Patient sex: M
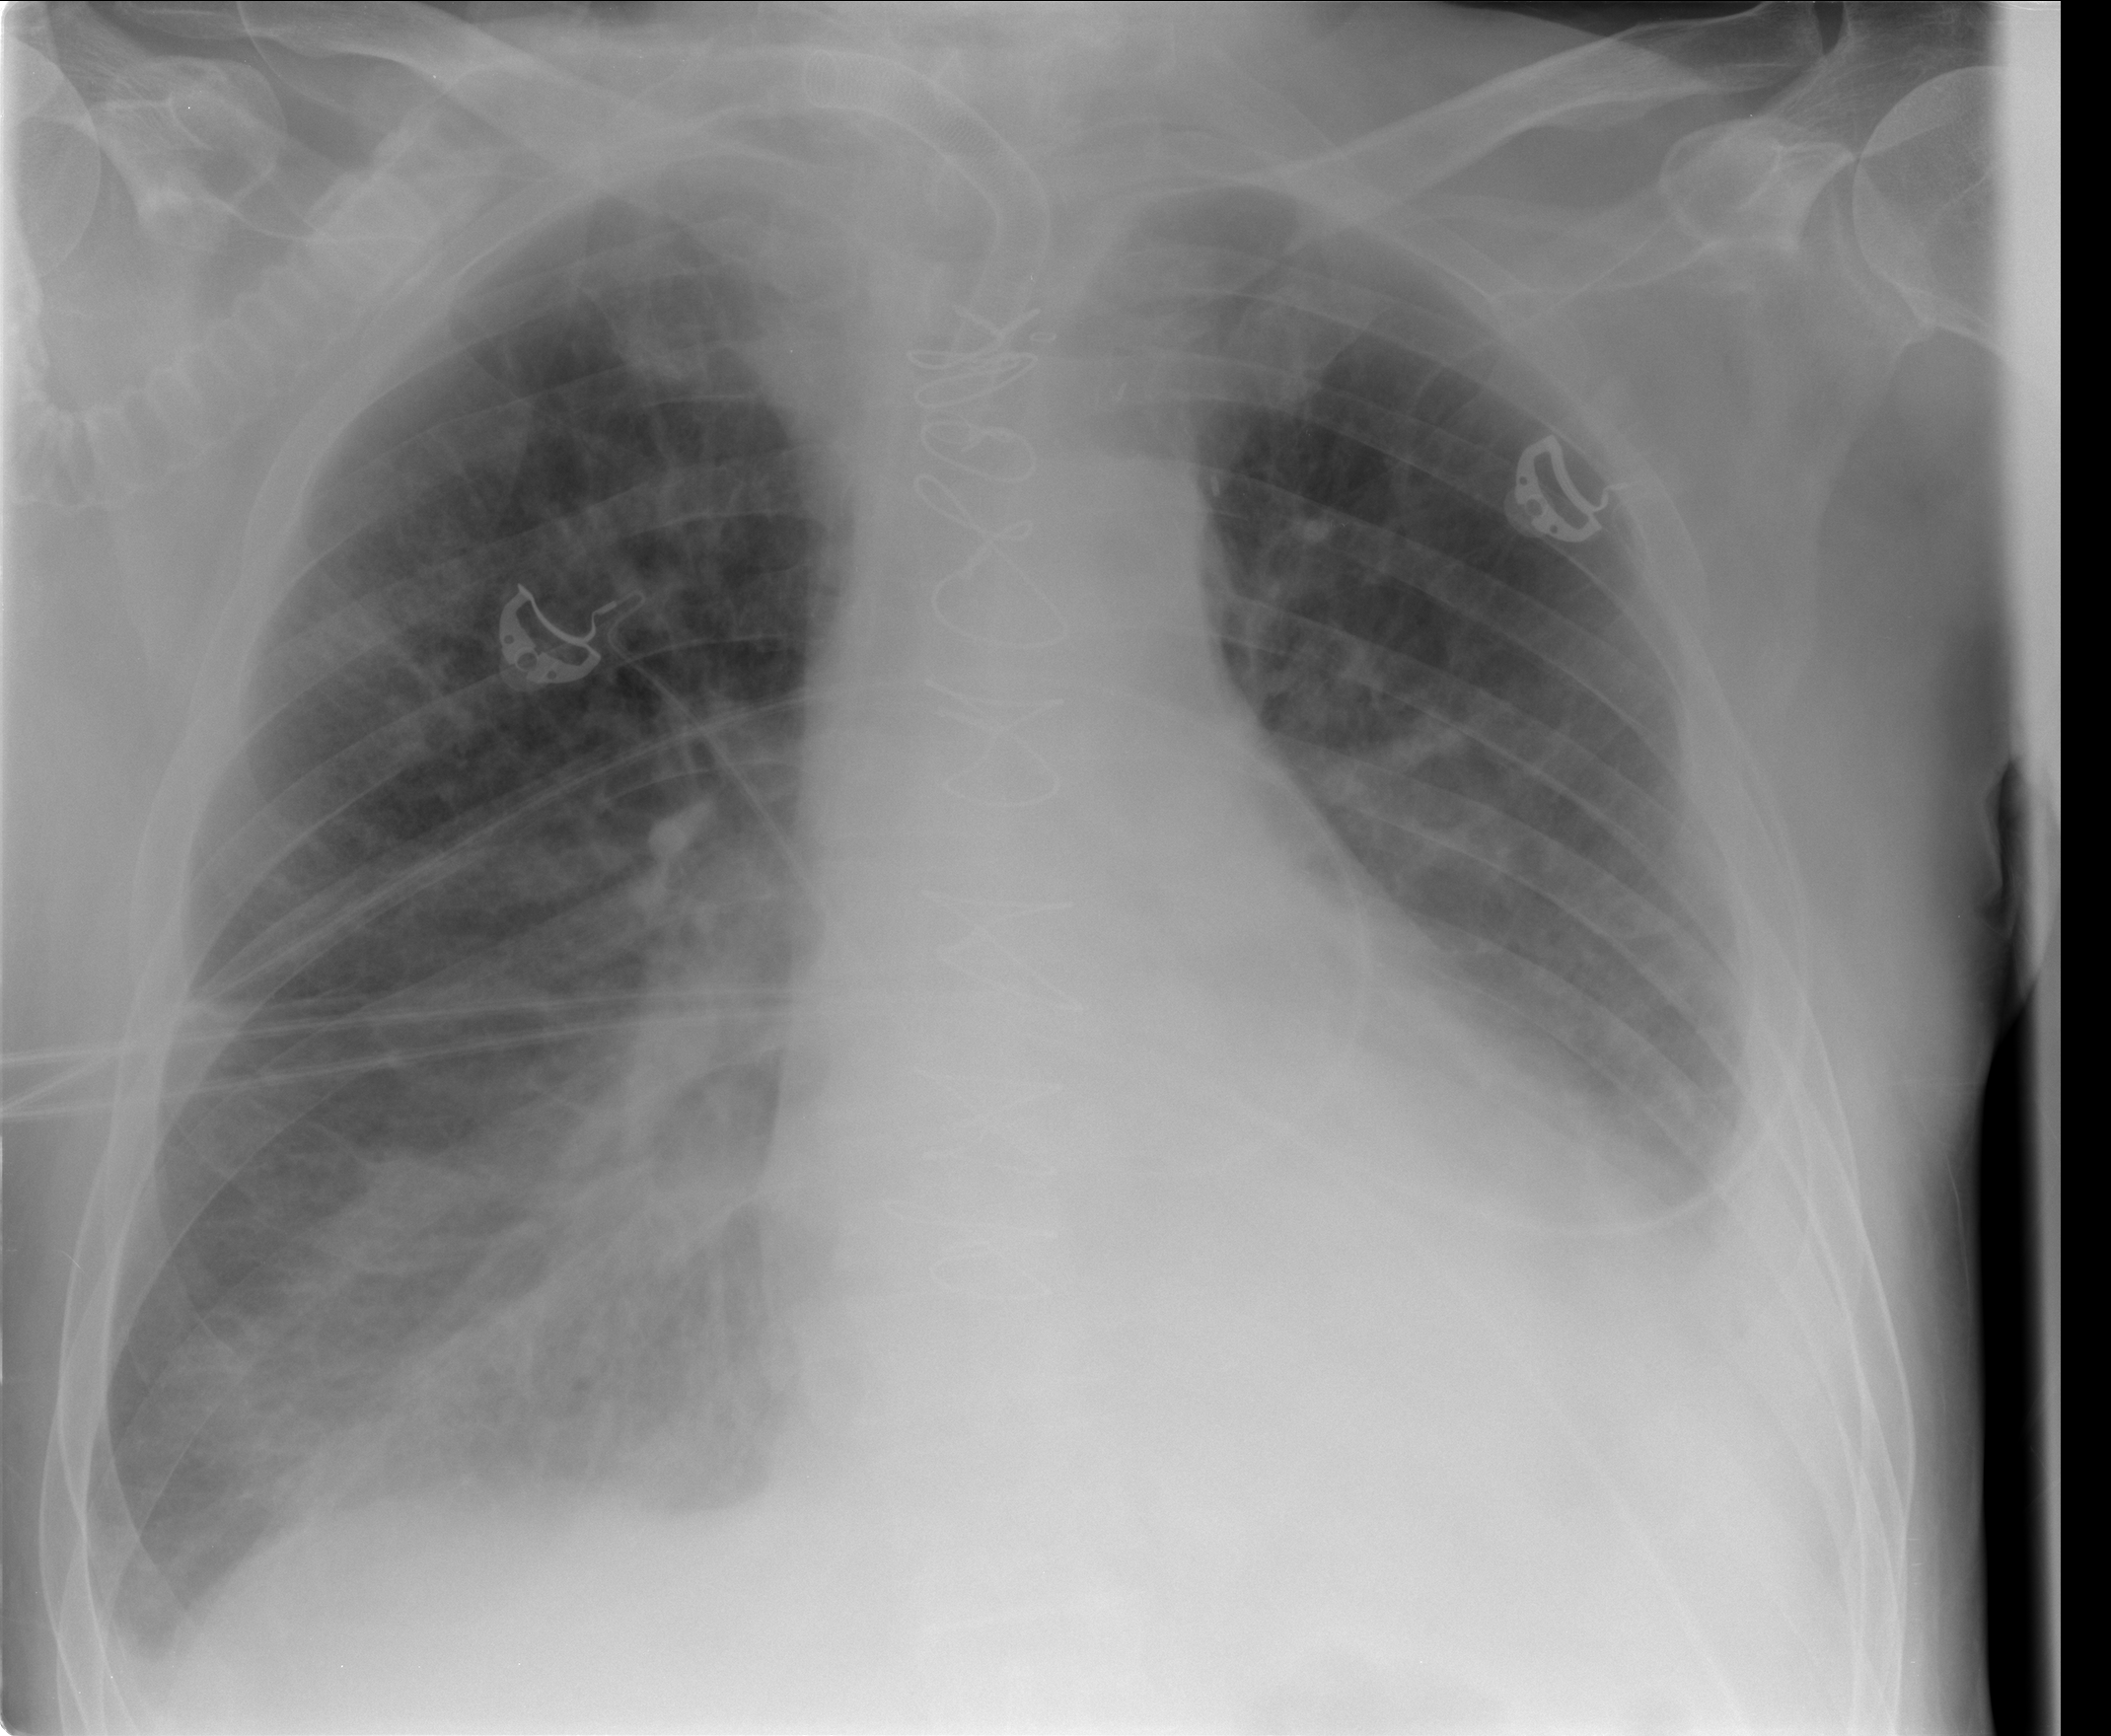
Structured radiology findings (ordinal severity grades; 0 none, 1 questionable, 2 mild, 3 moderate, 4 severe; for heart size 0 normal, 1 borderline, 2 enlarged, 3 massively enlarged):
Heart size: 2
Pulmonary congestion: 0
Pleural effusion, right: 1
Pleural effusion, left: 2
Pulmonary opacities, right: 0
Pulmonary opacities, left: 0
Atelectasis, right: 2
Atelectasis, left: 2